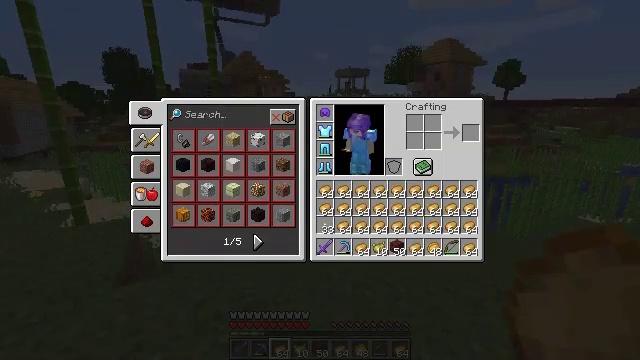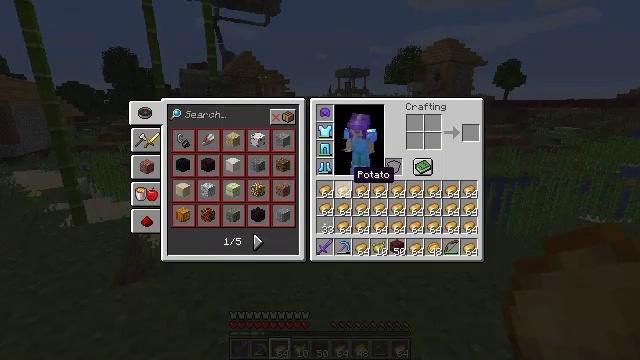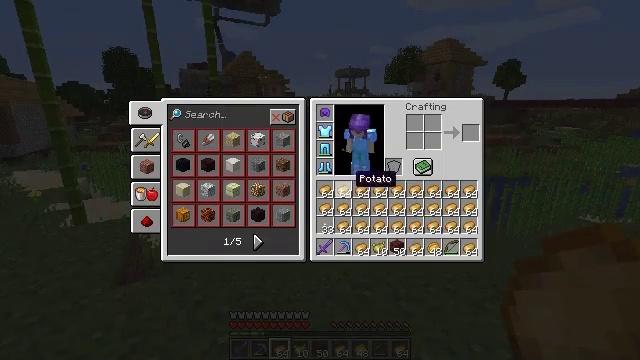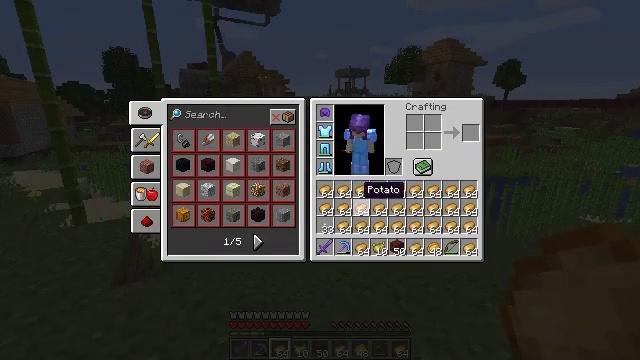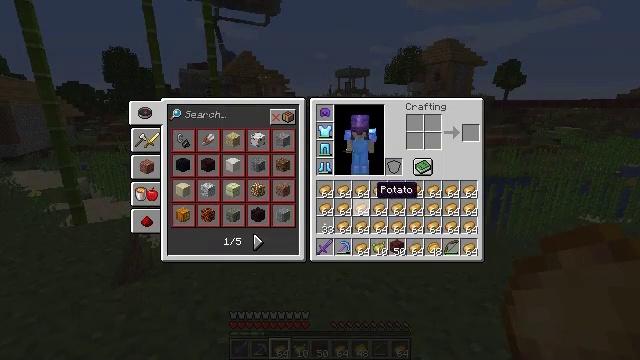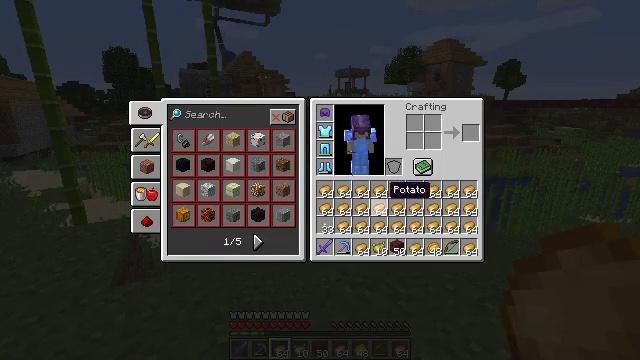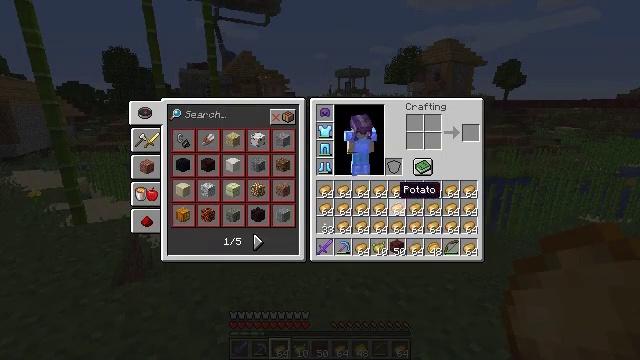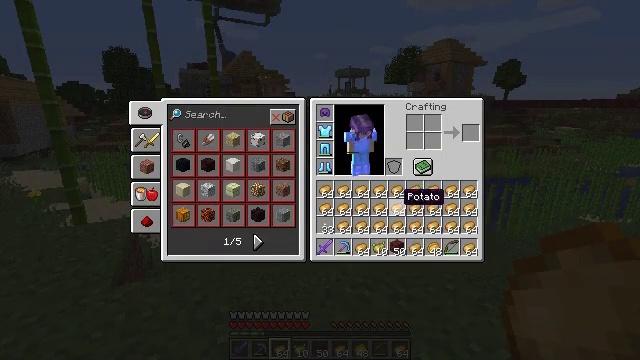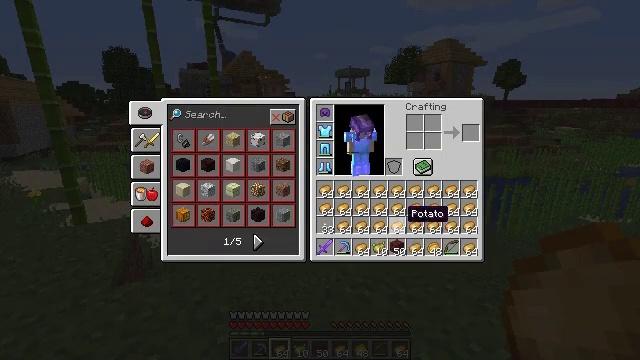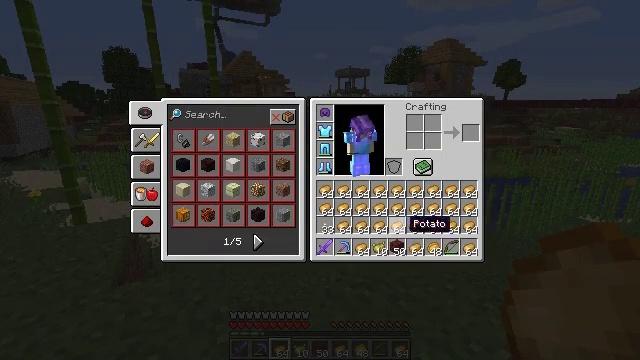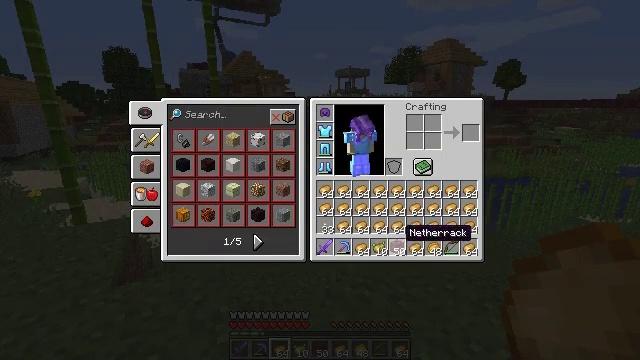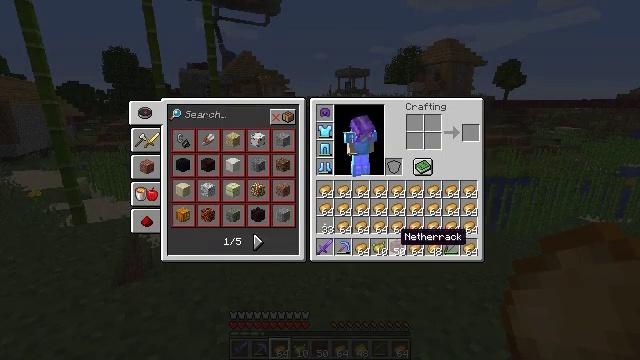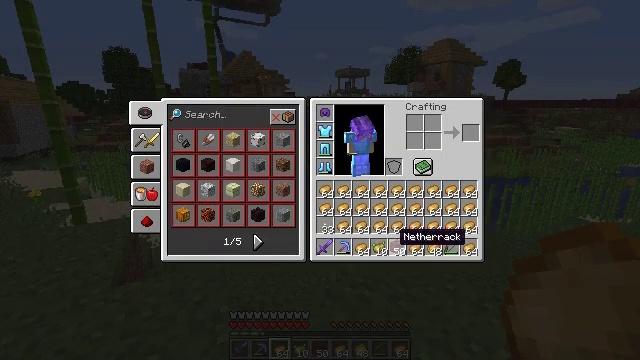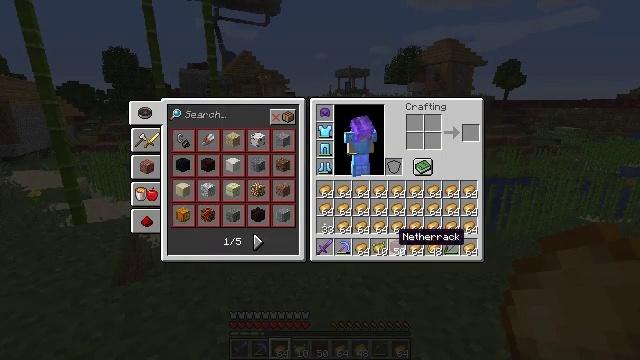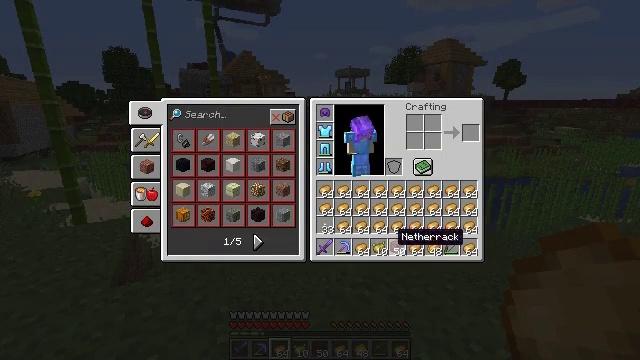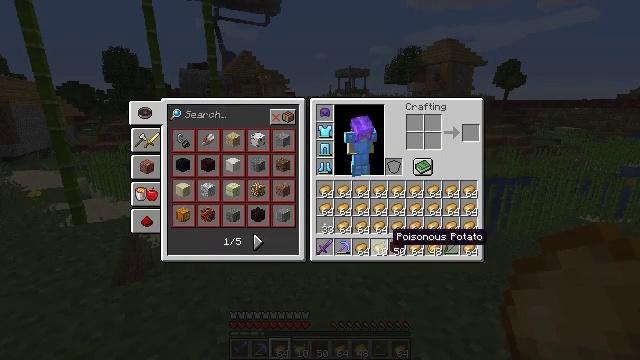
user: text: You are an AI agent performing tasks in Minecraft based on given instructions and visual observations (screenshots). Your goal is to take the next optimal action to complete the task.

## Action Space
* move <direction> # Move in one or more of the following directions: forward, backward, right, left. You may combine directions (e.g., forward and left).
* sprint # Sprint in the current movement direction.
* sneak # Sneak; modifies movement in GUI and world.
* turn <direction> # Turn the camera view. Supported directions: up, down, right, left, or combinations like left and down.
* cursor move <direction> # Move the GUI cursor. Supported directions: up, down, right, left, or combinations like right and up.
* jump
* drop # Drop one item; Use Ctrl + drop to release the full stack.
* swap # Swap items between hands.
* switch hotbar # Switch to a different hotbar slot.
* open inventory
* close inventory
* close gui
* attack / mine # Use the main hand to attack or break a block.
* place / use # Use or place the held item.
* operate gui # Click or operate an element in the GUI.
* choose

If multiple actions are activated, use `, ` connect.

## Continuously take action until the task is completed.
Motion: motion action
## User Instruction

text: Remove a poisonous potato from the inventory.
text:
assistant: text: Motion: cursor move right
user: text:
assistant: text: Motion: no_op
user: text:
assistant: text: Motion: cursor move right and down
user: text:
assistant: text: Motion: cursor move right
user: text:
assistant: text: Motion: cursor move right
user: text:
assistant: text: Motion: cursor move right
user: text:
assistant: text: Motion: no_op
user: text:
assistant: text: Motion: cursor move down
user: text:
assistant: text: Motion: cursor move down
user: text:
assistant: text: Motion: cursor move down
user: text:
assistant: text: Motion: no_op
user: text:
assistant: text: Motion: no_op
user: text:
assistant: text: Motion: no_op
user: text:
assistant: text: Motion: no_op
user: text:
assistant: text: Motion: no_op
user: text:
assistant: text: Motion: no_op
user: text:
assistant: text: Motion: no_op
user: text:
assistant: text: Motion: no_op
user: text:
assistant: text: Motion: operate gui
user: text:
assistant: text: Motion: operate gui
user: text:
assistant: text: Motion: cursor move up
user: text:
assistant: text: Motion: cursor move up
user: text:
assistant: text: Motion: cursor move up
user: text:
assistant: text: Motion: cursor move up
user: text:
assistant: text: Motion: no_op
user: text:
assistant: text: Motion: no_op
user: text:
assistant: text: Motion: operate gui
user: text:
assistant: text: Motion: operate gui
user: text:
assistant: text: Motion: no_op
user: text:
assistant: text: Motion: no_op